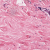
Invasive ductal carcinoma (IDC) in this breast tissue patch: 0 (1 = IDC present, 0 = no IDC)